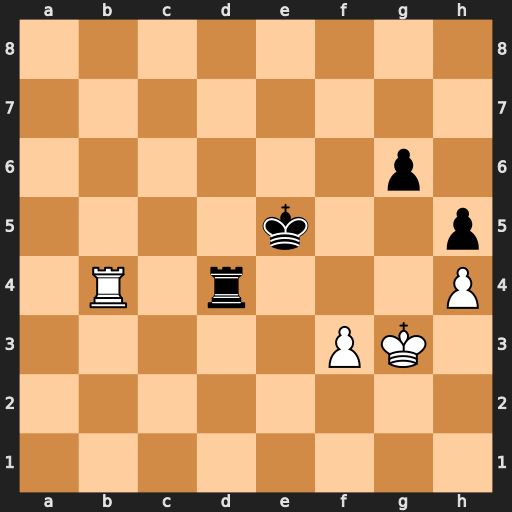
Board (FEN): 8/8/6p1/4k2p/1R1r3P/5PK1/8/8
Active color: w
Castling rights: -
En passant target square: -
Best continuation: Rxd4 Kxd4 Kf4 Kd3 Kg5 Ke3 Kxg6